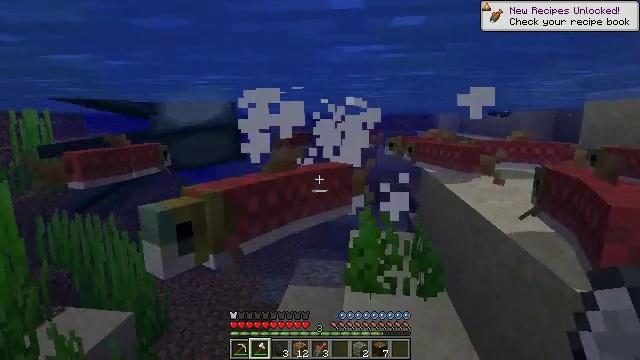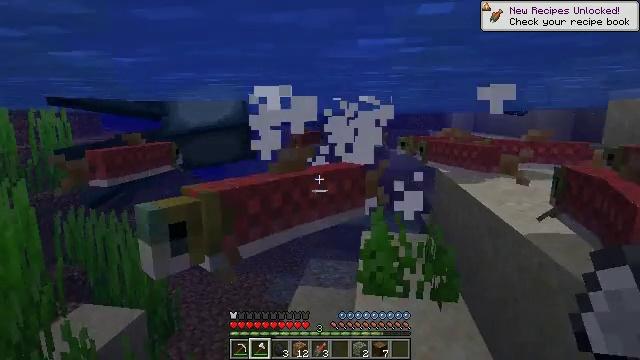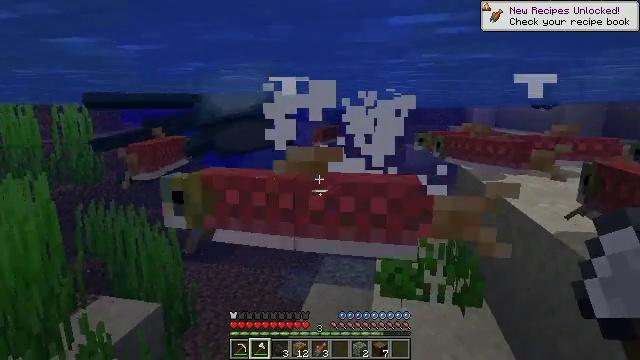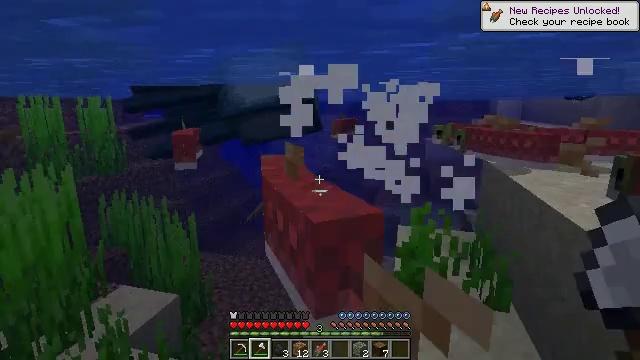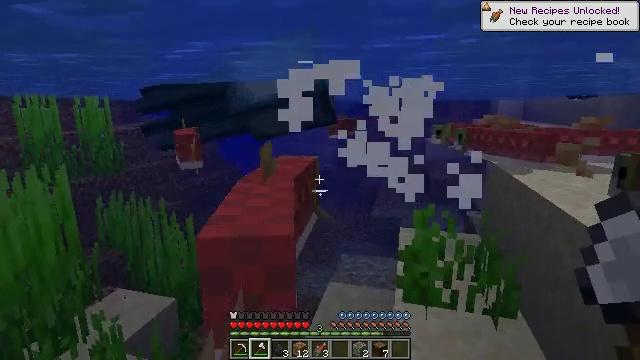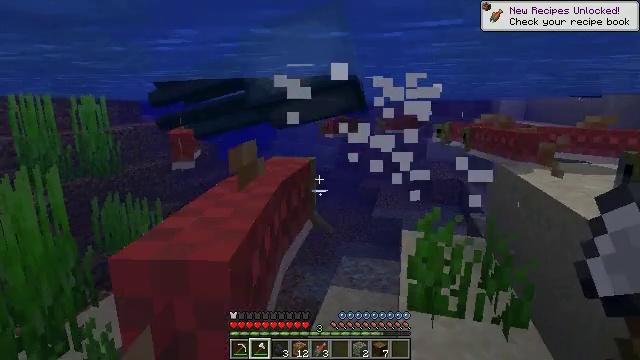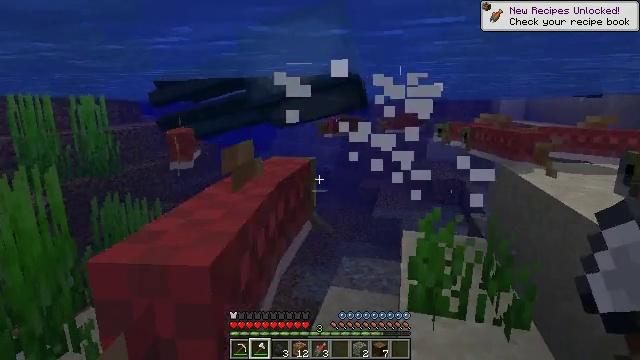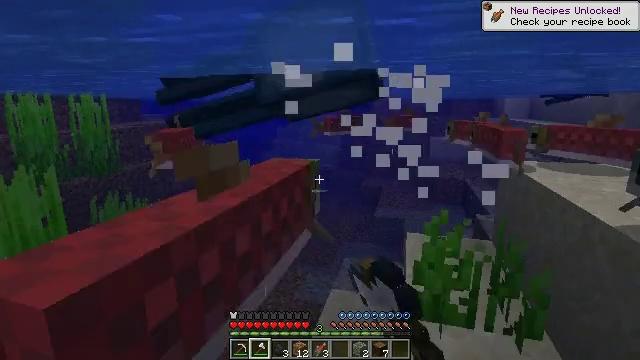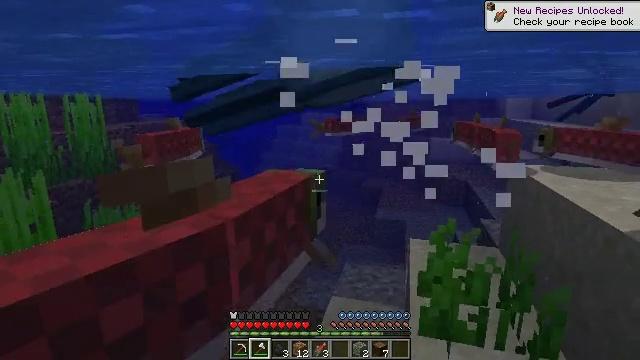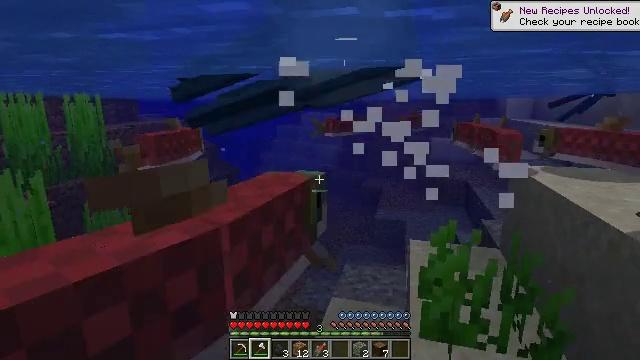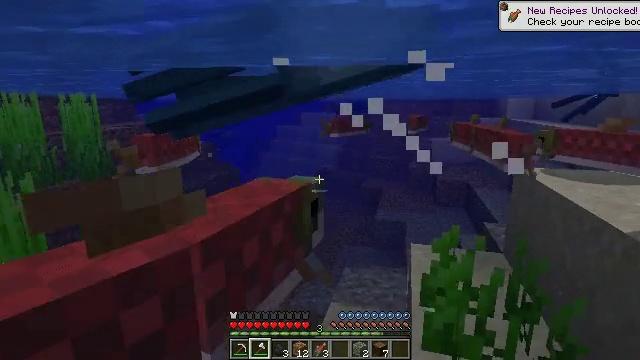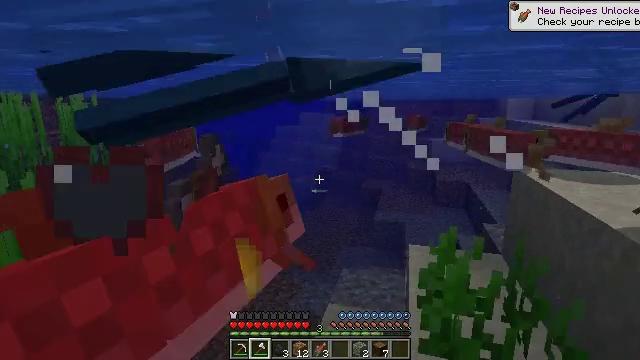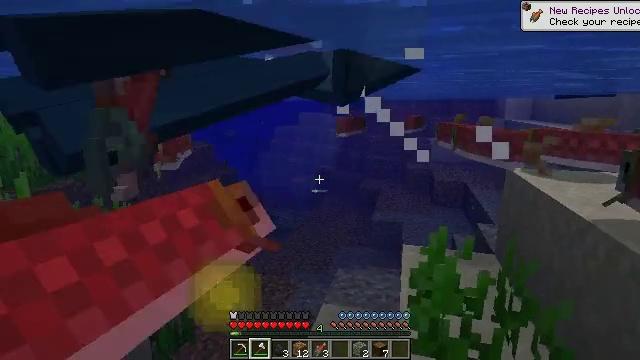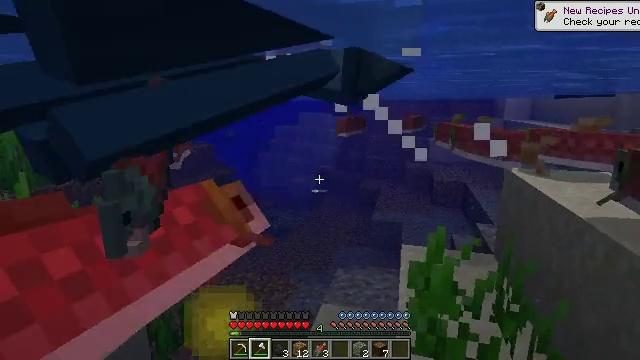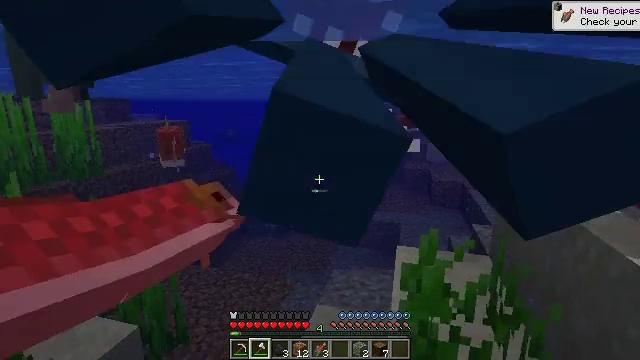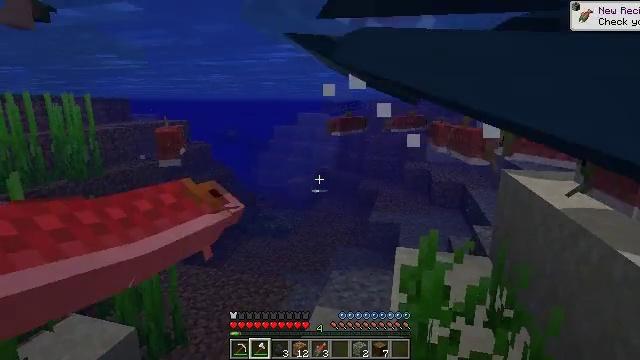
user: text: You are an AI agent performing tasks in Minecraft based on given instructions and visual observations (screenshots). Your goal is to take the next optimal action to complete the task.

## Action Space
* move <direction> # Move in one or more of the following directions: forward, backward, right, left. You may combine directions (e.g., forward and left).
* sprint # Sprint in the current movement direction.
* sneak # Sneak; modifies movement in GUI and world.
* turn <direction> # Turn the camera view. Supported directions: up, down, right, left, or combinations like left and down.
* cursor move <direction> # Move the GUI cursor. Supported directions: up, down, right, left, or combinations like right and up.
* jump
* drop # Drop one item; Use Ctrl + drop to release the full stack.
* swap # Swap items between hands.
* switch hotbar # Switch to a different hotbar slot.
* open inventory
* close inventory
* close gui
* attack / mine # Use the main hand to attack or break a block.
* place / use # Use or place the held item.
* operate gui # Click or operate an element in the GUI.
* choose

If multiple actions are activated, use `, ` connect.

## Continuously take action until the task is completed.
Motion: motion action
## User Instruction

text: Hunt a salmon.
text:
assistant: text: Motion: move forward, turn left
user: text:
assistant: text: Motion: move forward, turn left
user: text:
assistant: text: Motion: move forward, turn left and down
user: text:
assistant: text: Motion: move forward
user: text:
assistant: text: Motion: move forward
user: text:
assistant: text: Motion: move forward, attack / mine
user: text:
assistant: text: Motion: move forward, attack / mine
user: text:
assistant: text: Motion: move forward
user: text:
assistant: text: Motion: move forward
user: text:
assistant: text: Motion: move forward
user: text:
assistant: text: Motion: move forward
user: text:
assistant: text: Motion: move forward
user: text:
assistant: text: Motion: move forward
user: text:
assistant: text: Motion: move forward
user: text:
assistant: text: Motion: move forward and move left
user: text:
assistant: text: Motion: move forward and move left
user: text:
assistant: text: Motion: move forward and move left
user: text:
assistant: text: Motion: move forward and move left
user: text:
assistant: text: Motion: move forward and move left, turn left
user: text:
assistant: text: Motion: move forward and move left, turn left and up
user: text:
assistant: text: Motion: move forward and move left, turn left
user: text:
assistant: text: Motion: move forward and move left, turn left
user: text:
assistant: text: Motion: move forward and move left
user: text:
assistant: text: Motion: move forward and move left
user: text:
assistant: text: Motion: move forward
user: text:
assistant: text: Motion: move forward, turn up
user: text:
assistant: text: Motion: move forward
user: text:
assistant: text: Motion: move forward
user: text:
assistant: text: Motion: move forward
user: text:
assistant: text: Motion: move forward